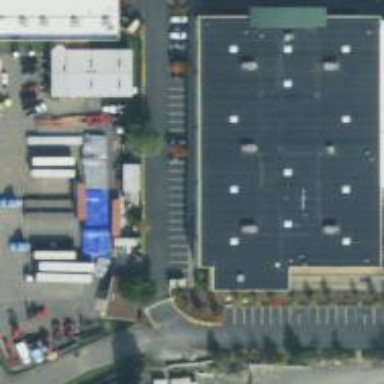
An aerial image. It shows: Outdoor retail shop.